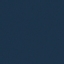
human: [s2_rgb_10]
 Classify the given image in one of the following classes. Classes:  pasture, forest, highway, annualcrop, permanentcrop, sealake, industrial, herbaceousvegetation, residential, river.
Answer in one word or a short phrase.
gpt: SeaLake